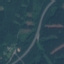
Land use / land cover: Highway